Question: I am working on Xcode 6.1.1 with Swift. I just build a test application to verify if things are working well and what I see is that, Xcode neither generates a preview nor the 'Main.stroryboard' elements show up when I run the app on the simulator.
P.S. Main Interface is set 'Main.stroryboard'

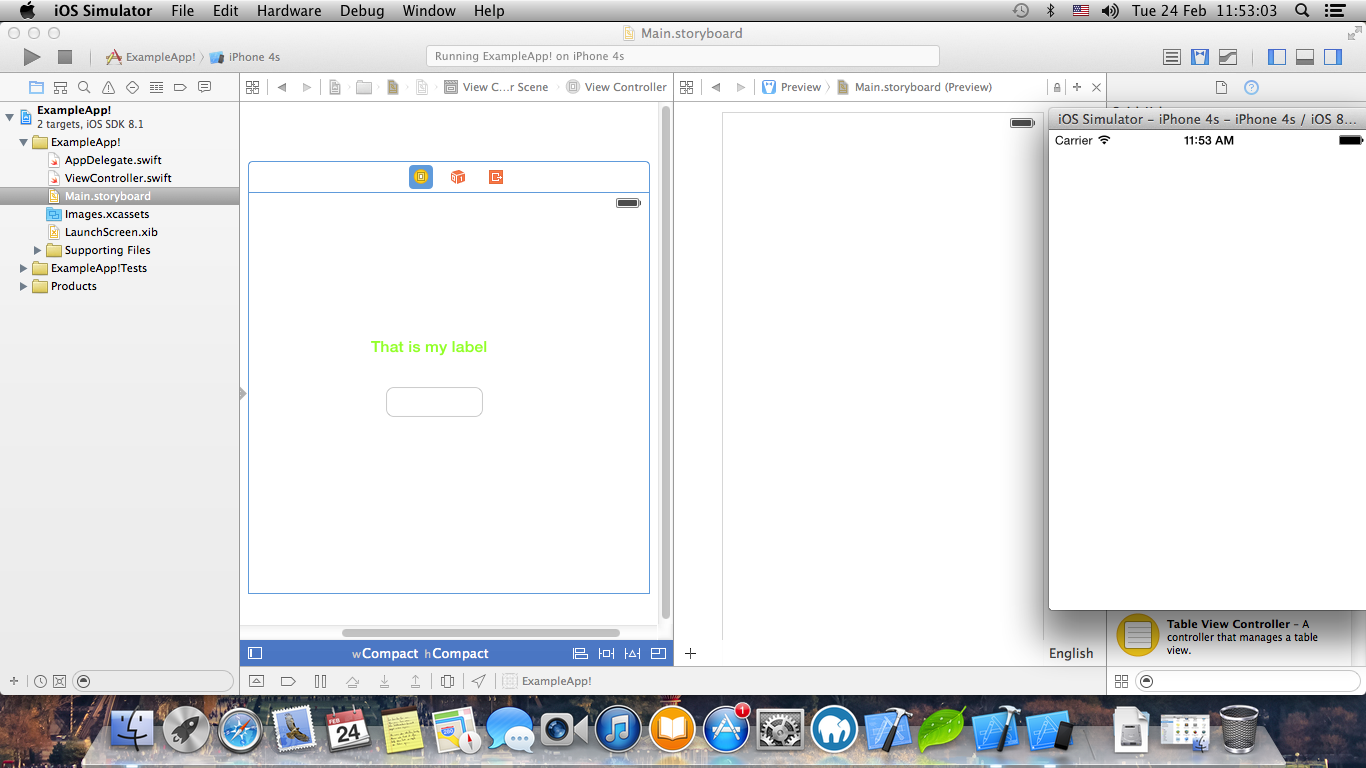
Answer: You probably haven't set up any constraints. Select your 'Storyboard' interface and disable 'Size Classes' if you do not wish to take advantage of the new feature based on constraints.

Otherwise create constraints to set up the position of your objects correctly. Your 'UILabel' and 'UITextField' need the 'Center Horizontally' constraint. Then, set up the 'top space' constraint for the 'UILabel' and the 'bottom space' constraint for the 'UITextField'.